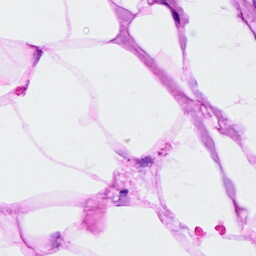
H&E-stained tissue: Breast